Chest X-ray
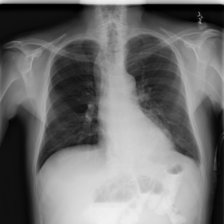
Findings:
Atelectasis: negative
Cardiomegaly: negative
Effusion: negative
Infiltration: negative
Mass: negative
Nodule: negative
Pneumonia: negative
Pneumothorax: negative
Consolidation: negative
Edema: negative
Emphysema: negative
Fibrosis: negative
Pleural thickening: negative
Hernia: negative